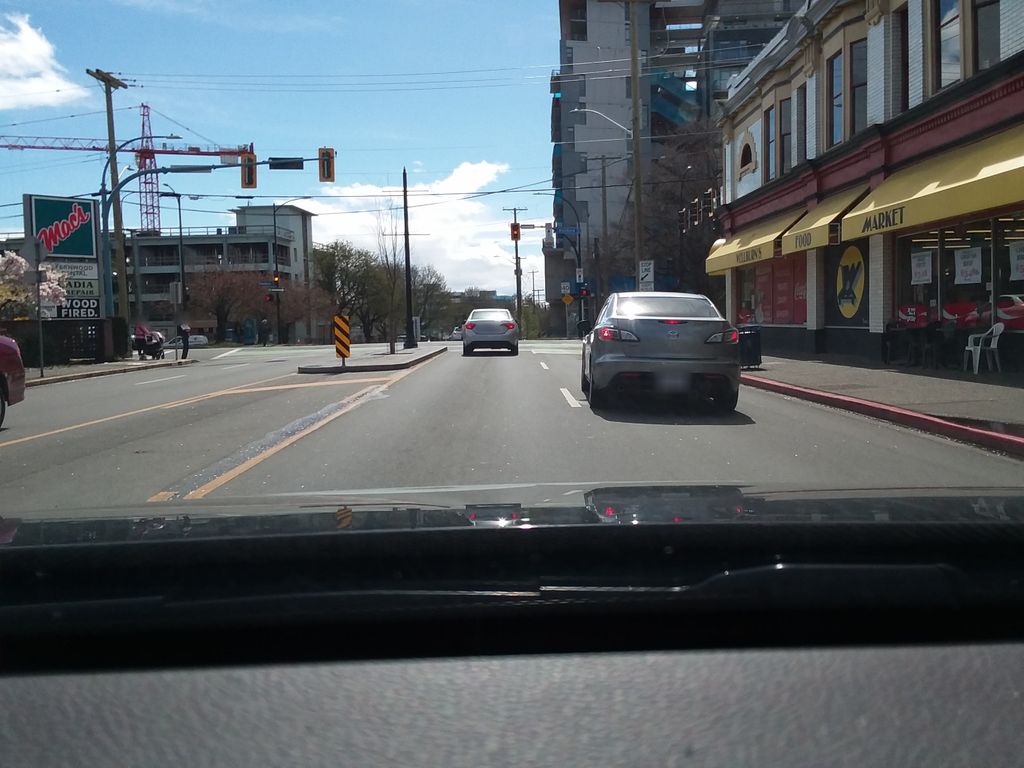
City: victoria